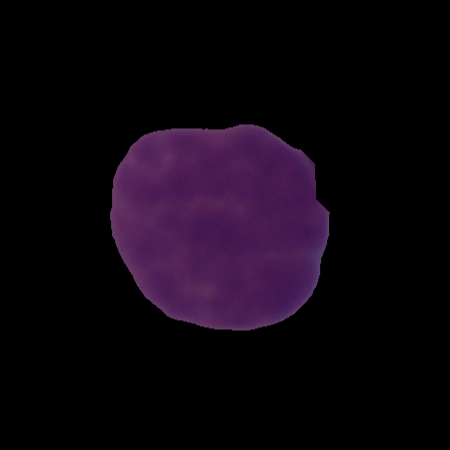
Label: cancer